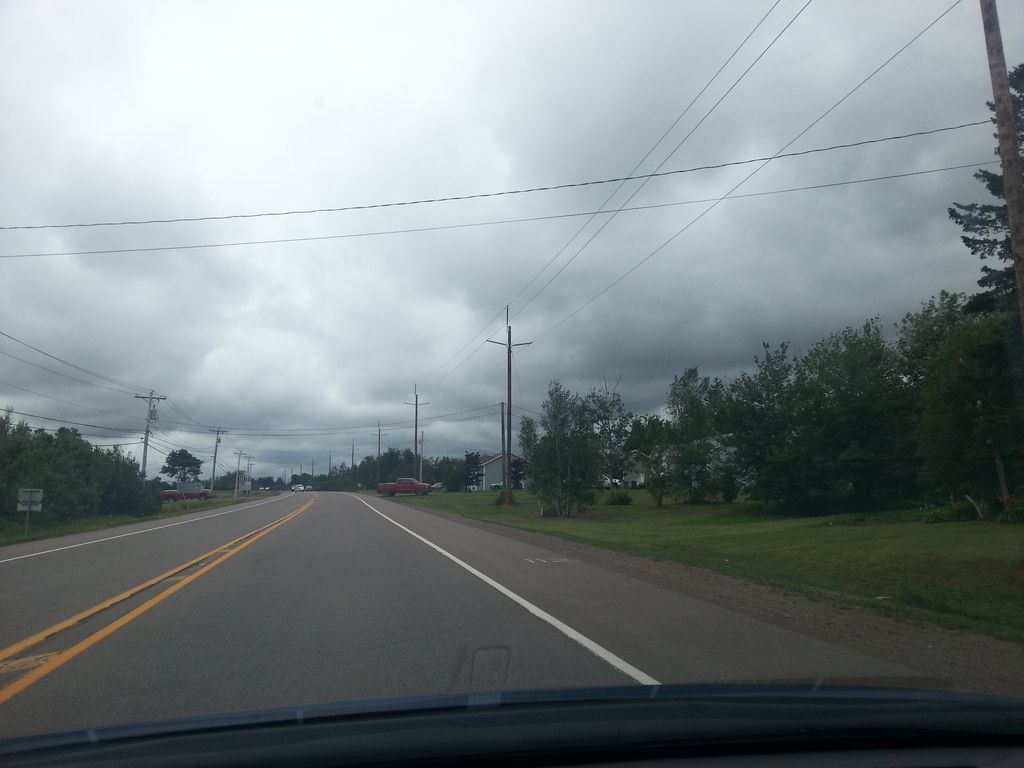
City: charlottetown